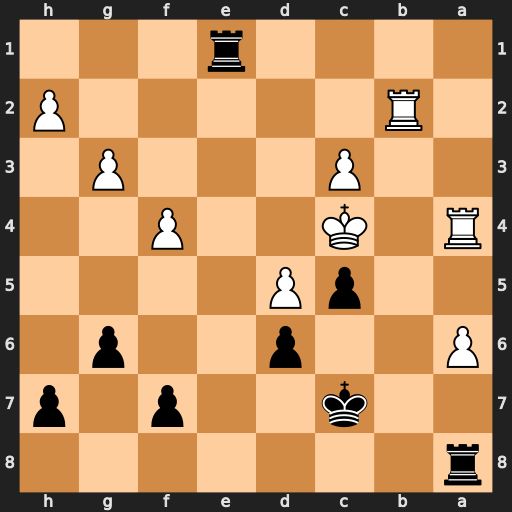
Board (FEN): r7/2k2p1p/P2p2p1/2pP4/R1K2P2/2P3P1/1R5P/4r3
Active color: b
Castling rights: -
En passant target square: -
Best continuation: Re4+ Kd3 Rxa4